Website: macys
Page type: delivery-shipping
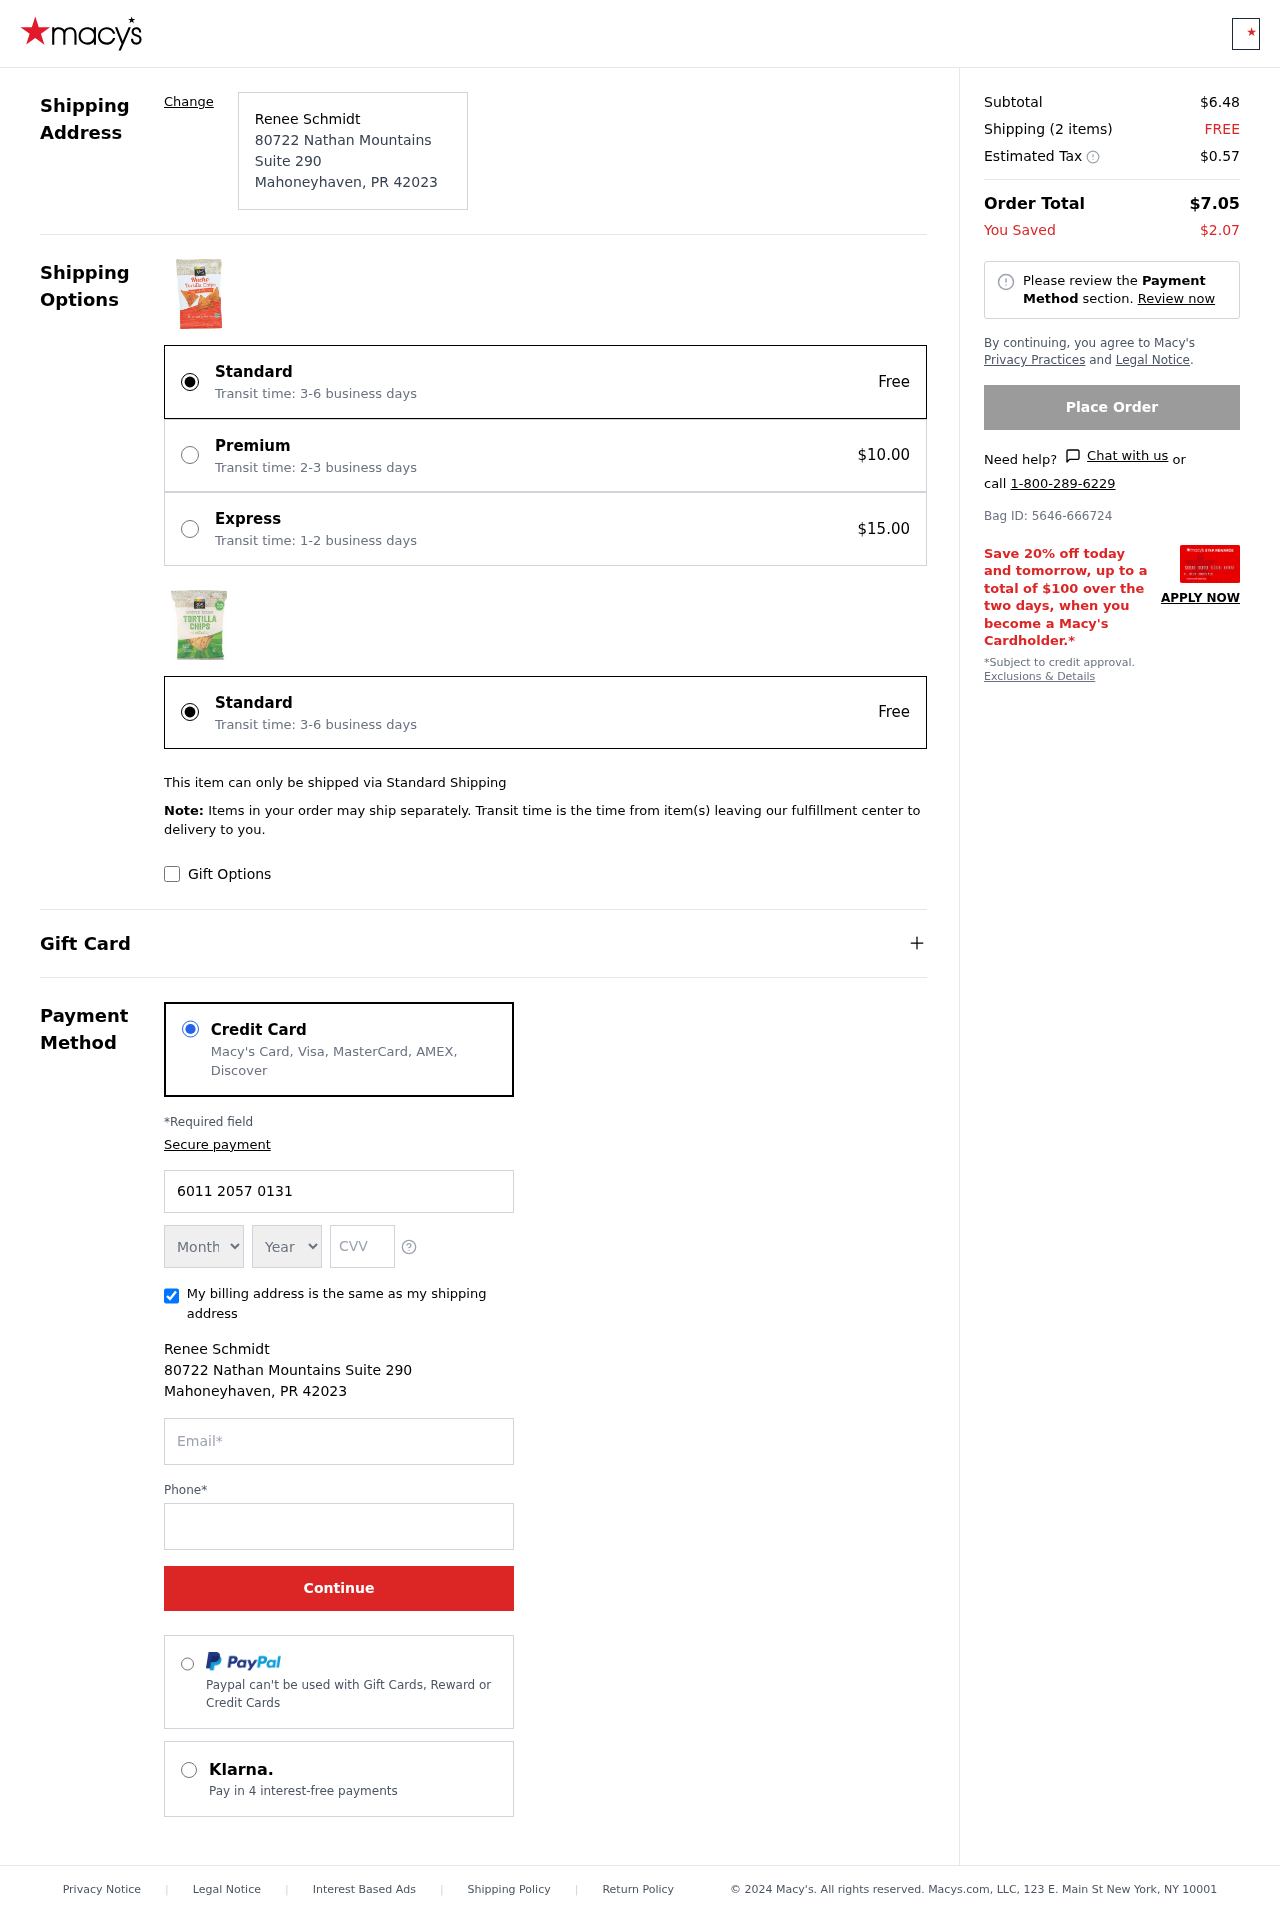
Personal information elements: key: PII_CARD_EXPIRY_MONTH
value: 06
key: PII_CARD_EXPIRY_YEAR
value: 27
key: PII_CITY
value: Mahoneyhaven
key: PII_CITY_STATE_ZIP
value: Mahoneyhaven, PR 42023
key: PII_FULLNAME
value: Renee Schmidt
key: PII_POSTCODE
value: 42023
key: PII_STATE_ABBR
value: PR
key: PII_STREET
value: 80722 Nathan Mountains Suite 290
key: PII_CARD_NUMBER
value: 6011 2057 0131 5136
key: PII_CARD_CVV
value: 873
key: PII_EMAIL
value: rschmidt@hotmail.com
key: PII_PHONE
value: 7107631891
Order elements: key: ORDER_SUBTOTAL
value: $6.48
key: ORDER_NUM_ITEMS
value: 2
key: ORDER_SHIPPING_COST
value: FREE
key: ORDER_TAX
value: $0.57
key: ORDER_TOTAL
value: $7.05
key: ORDER_SAVINGS
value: $2.07
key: ORDER_BAG_ID
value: Bag ID: 5646-666724